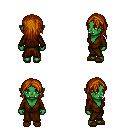
a pixel art fantasy rpg character, female body template, orc, green skin, brown robe, metal pants, brunette long hairstyle, brown slippers, four views (front, back, left, right), 2x2 character sprite sheet, small pixel art, hard edges, no anti-aliasing